Field crop: maize
Growth stage: 2
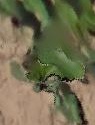
Species: maize